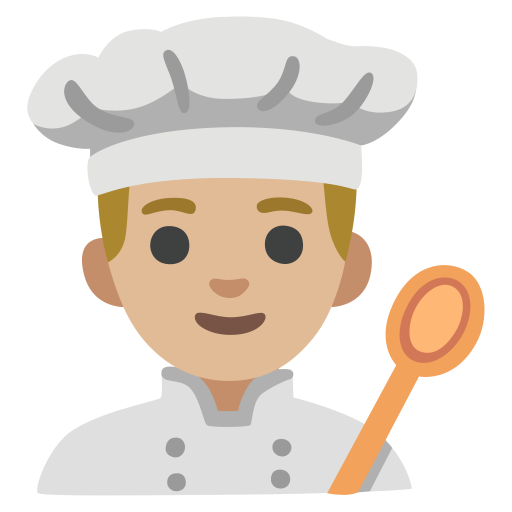
Emoji: 👨🏼‍🍳